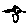
Label: cat